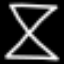
Label: hourglass